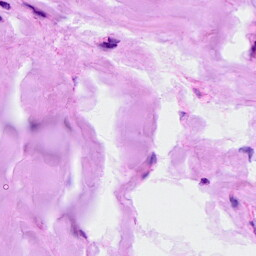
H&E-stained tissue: Breast